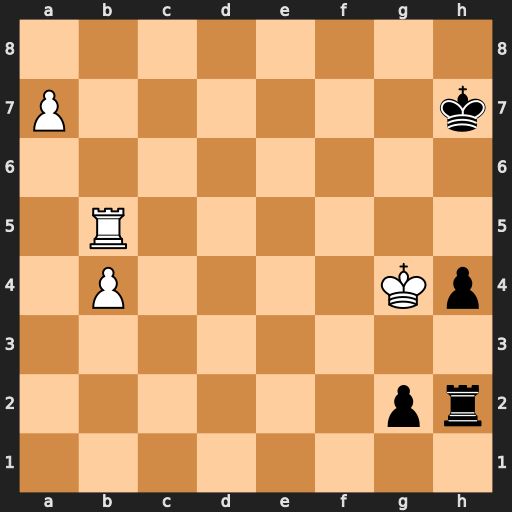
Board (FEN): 8/P6k/8/1R6/1P4Kp/8/6pr/8
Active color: w
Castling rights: -
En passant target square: -
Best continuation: Kh5 g1=Q Rb7+